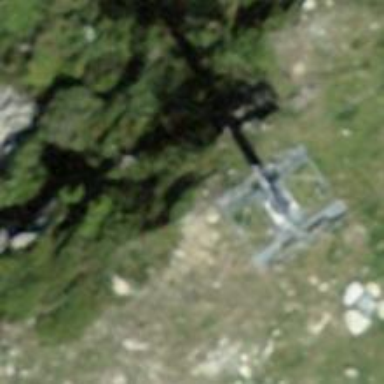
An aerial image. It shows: Pylon used for aerialway.